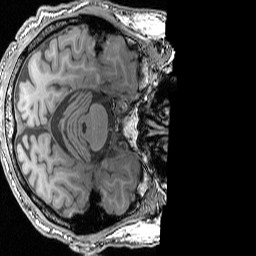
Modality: T1w
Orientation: axial
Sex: male
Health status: ill
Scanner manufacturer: siemens
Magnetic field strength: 3 T
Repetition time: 1.57 s
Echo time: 0.00342 s